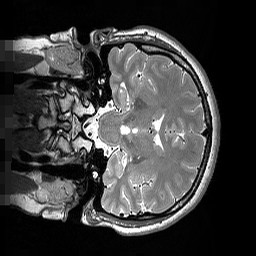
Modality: T2w
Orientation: coronal
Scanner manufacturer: siemens
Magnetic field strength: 3 T
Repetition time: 2.5 s
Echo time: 0.206 s